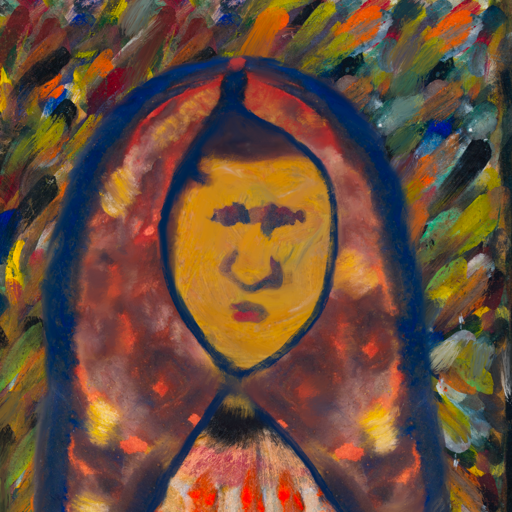
Background: An_Impression, Head And Neck Front: After_Raid, Face Front: In_The_Sun, Bust: Childish, Hair Front: Blank, Head Accessory: Mother_And_Son_Mother_Scarf, Second Necklace: Blank, Necklace: Blank, Baby: Blank